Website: home-depot
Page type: delivery-shipping
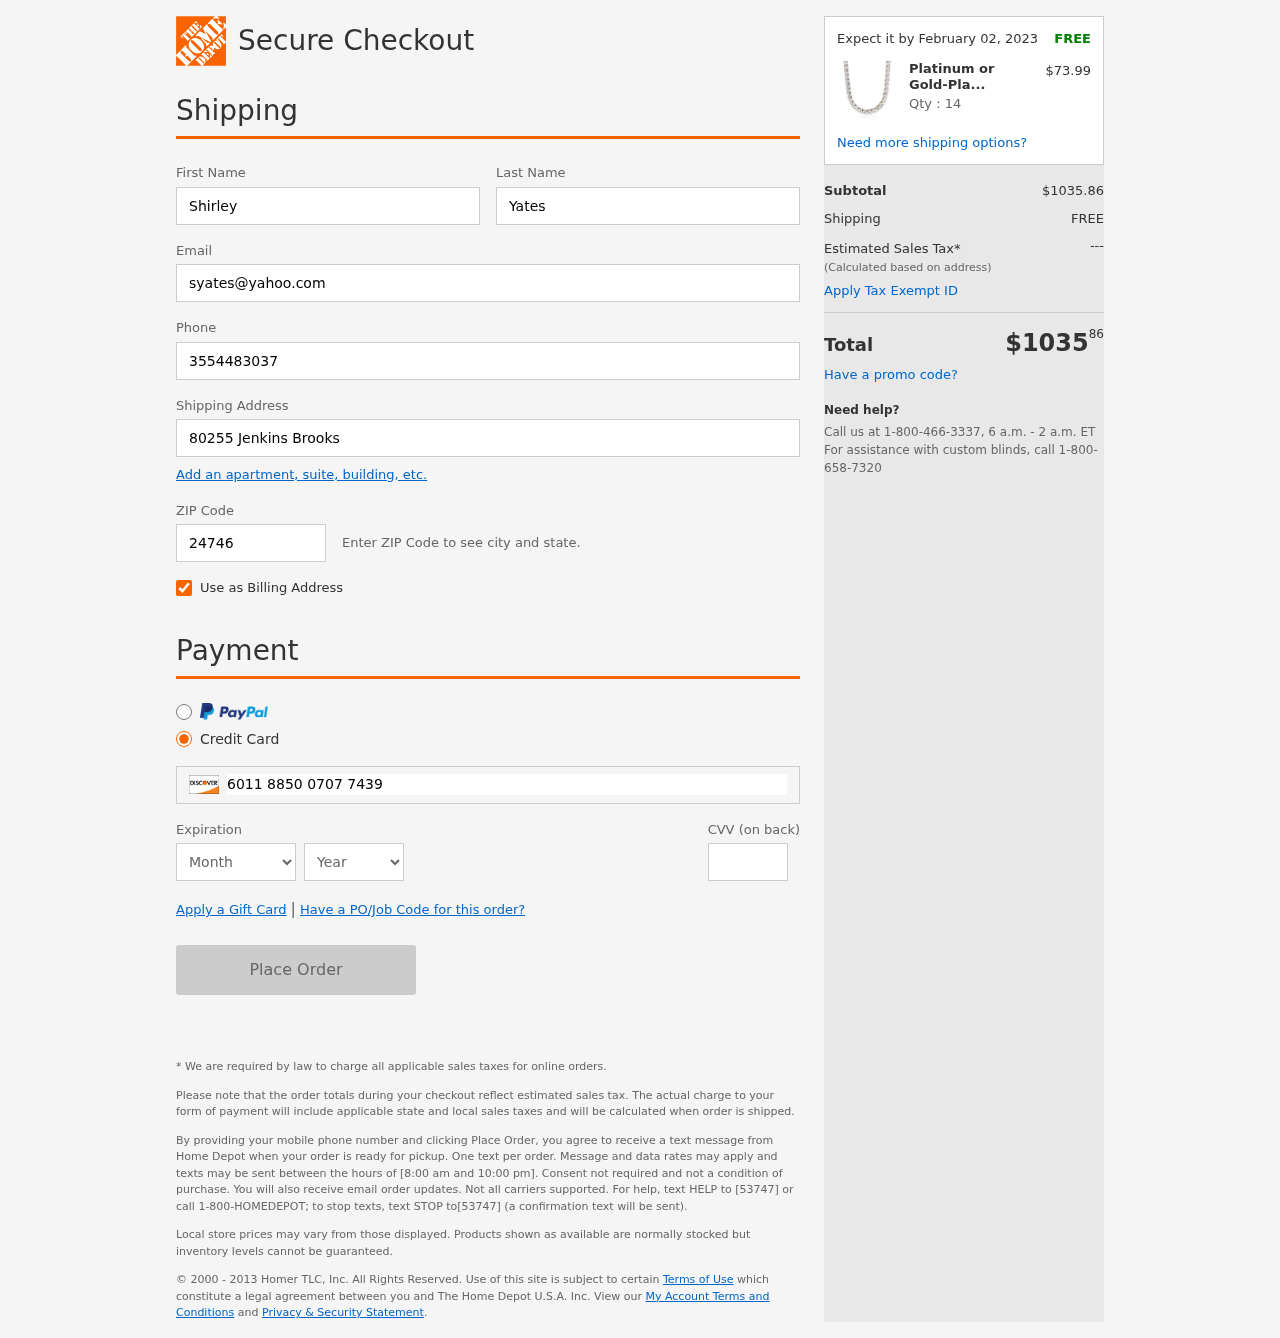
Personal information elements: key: PII_CARD_CVV
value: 727
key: PII_CARD_EXPIRY_MONTH
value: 04
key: PII_CARD_EXPIRY_YEAR
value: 28
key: PII_CARD_NUMBER
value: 6011 8850 0707 7439
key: PII_EMAIL
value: syates@yahoo.com
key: PII_FIRSTNAME
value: Shirley
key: PII_LASTNAME
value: Yates
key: PII_PHONE
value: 3554483037
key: PII_POSTCODE
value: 24746
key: PII_STREET
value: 80255 Jenkins Brooks
Product elements: key: PRODUCT1_NAME
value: Platinum or Gold-Plated Sterling Silver Swarovski Zirconia Round-Cut Tennis Necklace (5mm), 17"
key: PRODUCT1_PRICE
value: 73.99
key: PRODUCT1_QUANTITY
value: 14
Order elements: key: ORDER_DELIVERY_DATE
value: Expect it by February 02, 2023
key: ORDER_SUBTOTAL
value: $1035.86
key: ORDER_SHIPPING_COST
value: FREE
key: ORDER_TOTAL
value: $103586